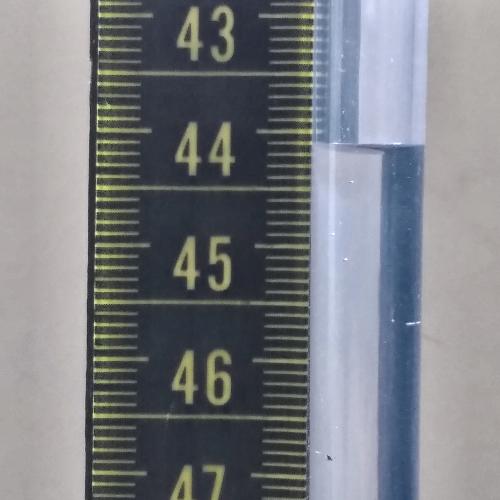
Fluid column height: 44.1 cm